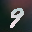
Label: 9